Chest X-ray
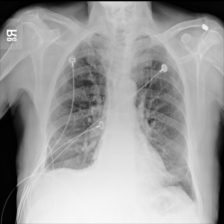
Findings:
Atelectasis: negative
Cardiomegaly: negative
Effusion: positive
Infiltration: negative
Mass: negative
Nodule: negative
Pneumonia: negative
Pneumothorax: negative
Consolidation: negative
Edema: negative
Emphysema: negative
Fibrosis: negative
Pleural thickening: negative
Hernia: negative